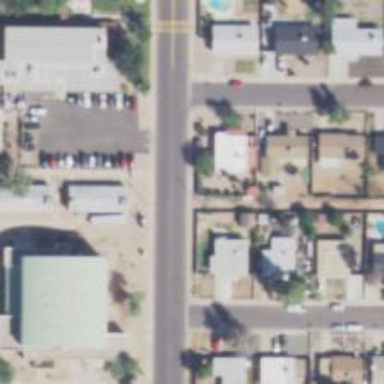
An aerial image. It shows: Alleyway designated as service road.